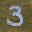
Label: 3